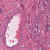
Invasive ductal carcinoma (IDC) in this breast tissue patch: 0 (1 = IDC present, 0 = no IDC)